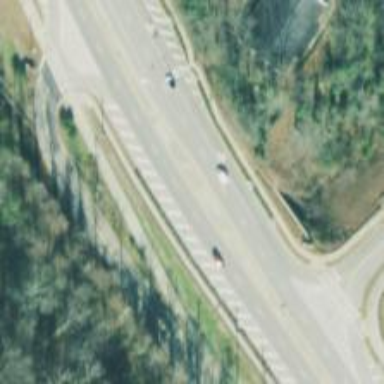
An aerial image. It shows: Primary road with asphalt surface.